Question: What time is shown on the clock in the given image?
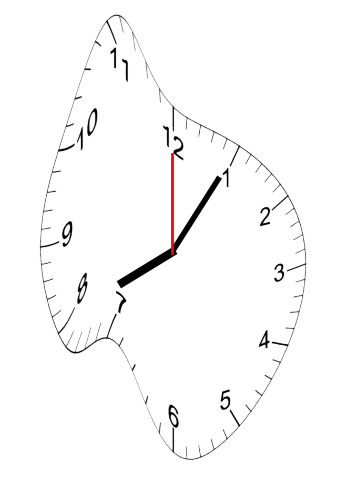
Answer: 08:05:00